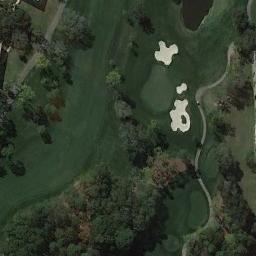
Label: golf_course